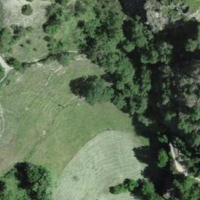
EUNIS habitat code: 24
Species observed at this site:
Pernis apivorus